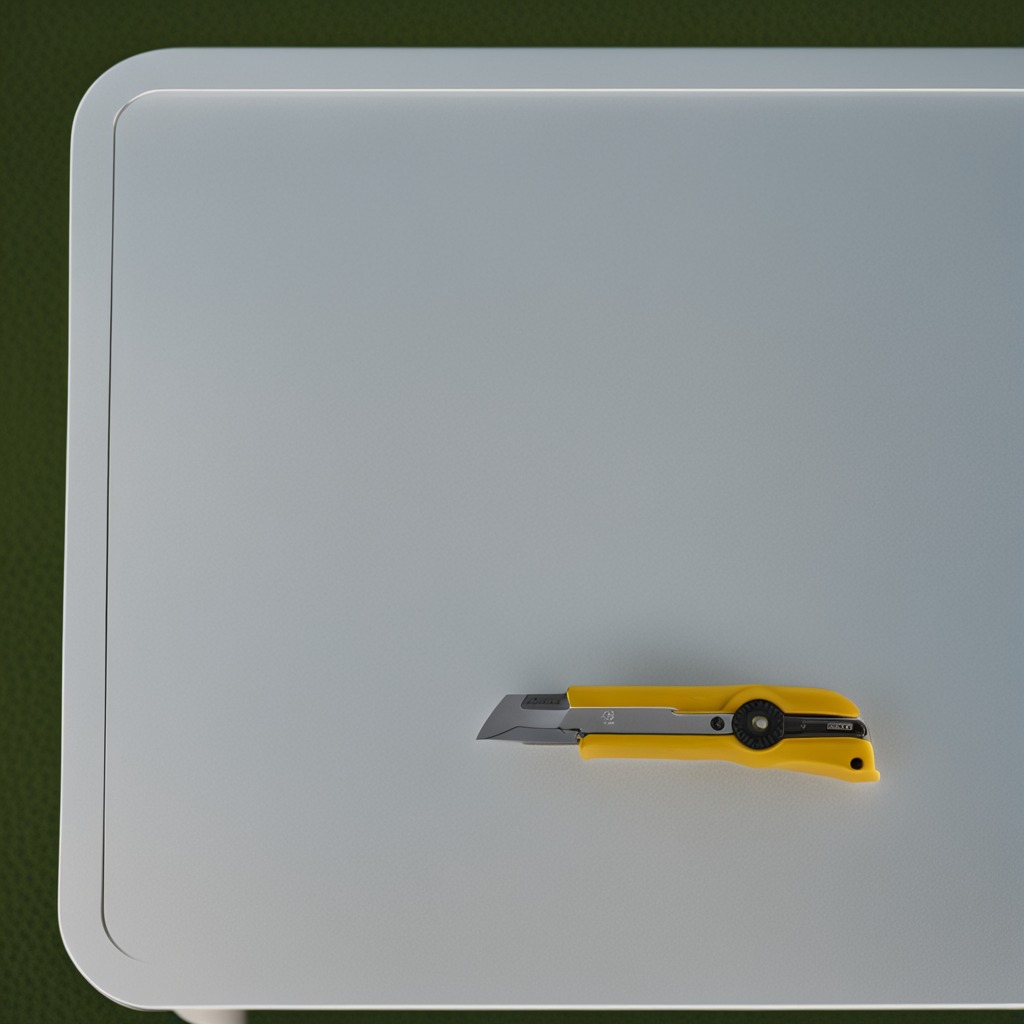
A utility knife lying on a clean utility table in a temporary outdoor tool station afternoon light present textured surface